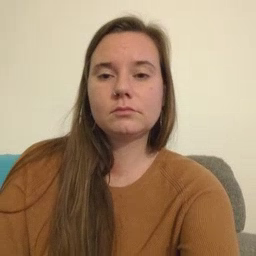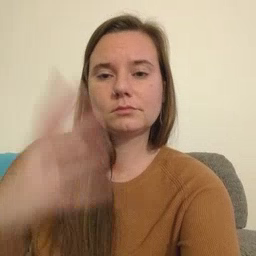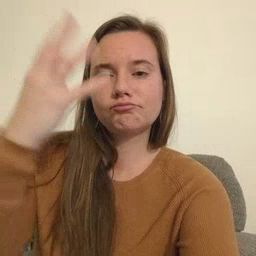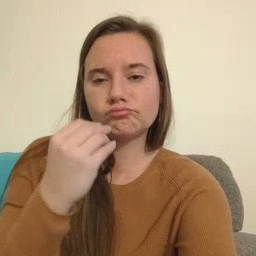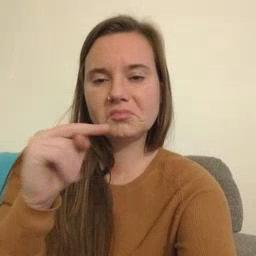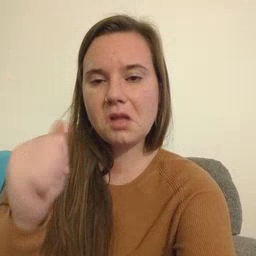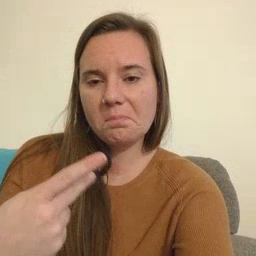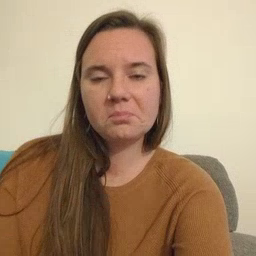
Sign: nap